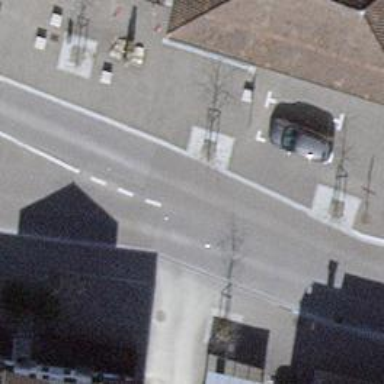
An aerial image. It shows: Public transport stop position.